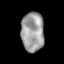
Tissue: skin
Cell type: Epithelial cells
Senescence score: 0.2847
Nuclear area (px): 882
Mean DAPI intensity: 157.046